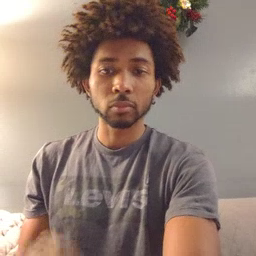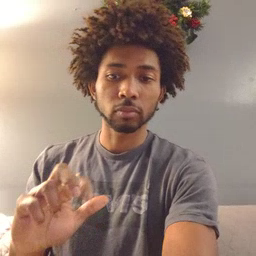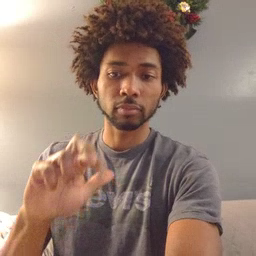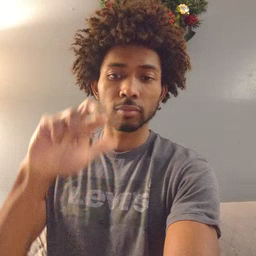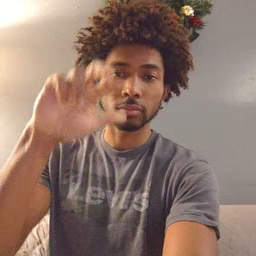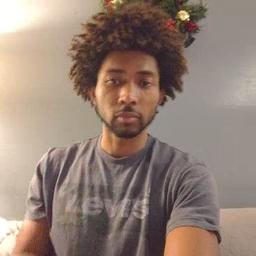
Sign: stairs